Field crop: maize
Growth stage: 2
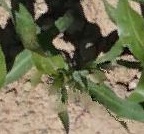
Species: maize